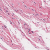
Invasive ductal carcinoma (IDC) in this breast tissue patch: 0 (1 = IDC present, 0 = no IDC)